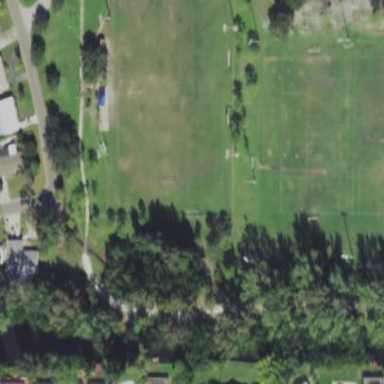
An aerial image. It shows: Soccer pitch with grass surface.